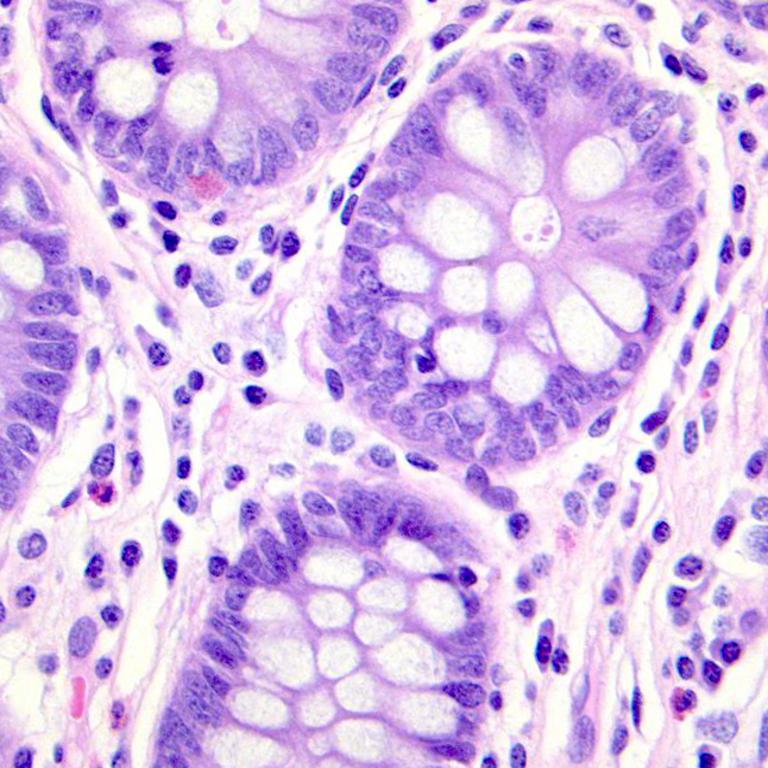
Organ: colon
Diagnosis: benign